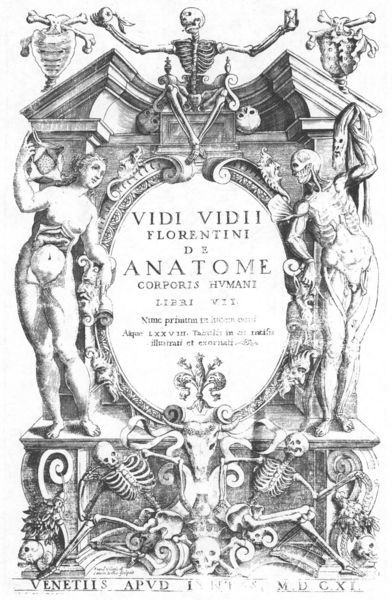
Titel: De anatome corporis humani
Schlagwörter: frau, anatomie, tod, grafik, figuren, kartusche, buch, druck, titel, text, medizin, rom, leben, skelett, grab, florenz, kupferstich, gerippe, lehrbuch, lazein, anstomie